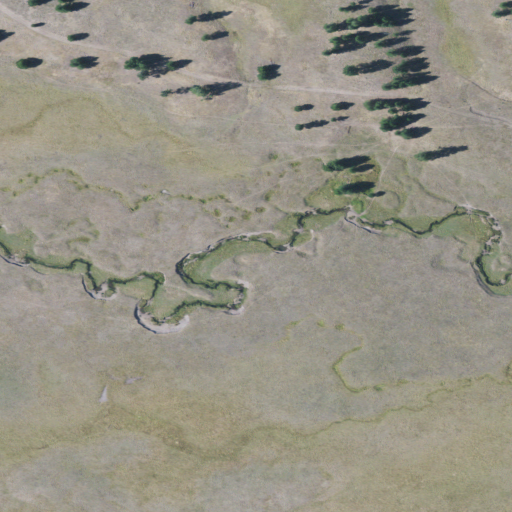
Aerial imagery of plain(s) in Oregon named Fly Valley containing grassland, herbaceous wetlands, shrub, and woody wetlands